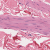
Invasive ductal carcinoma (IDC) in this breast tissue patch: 0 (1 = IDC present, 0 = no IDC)